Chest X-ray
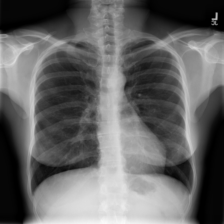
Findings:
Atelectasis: negative
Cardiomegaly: negative
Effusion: negative
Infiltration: negative
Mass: negative
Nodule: negative
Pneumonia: negative
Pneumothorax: negative
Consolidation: negative
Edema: negative
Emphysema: negative
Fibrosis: negative
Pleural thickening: negative
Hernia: negative